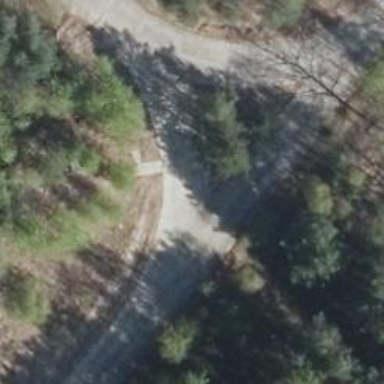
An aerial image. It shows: Service road with concrete surface.